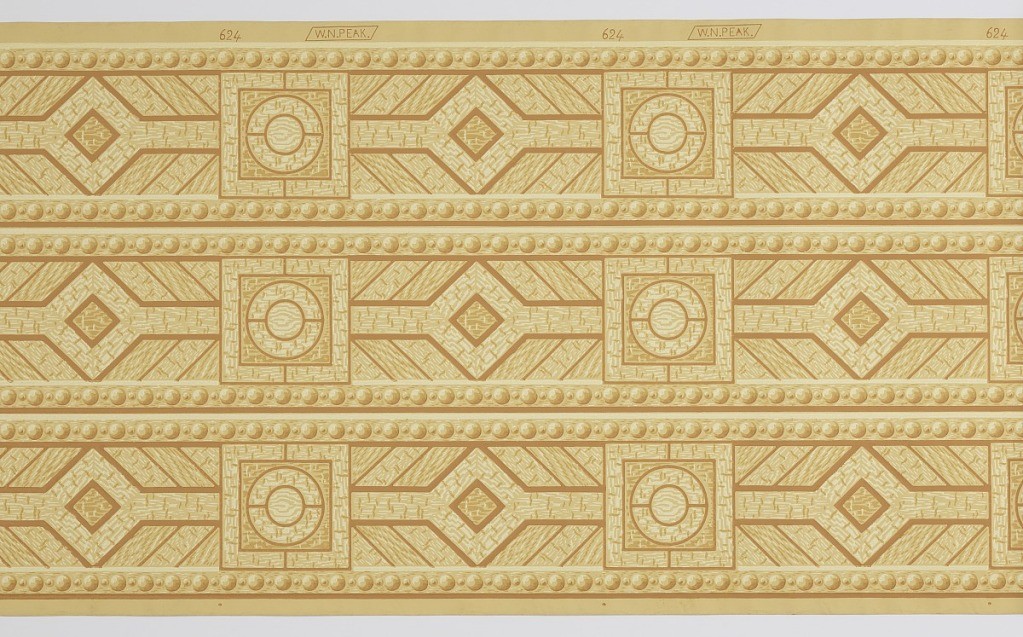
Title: Floor paper
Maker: W.N. Peak, Brooklyn, New York, 1880 - 1900
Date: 1875–1906
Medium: Machine-printed paper
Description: Printed three across: wood grain design of parquet flooring. Circle within a square alternating with a diamond shape. Strung beads run along either edge of borders.